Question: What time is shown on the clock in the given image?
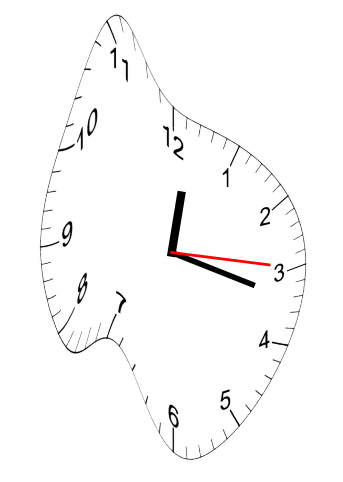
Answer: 12:17:15